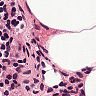
Metastatic tissue present: no